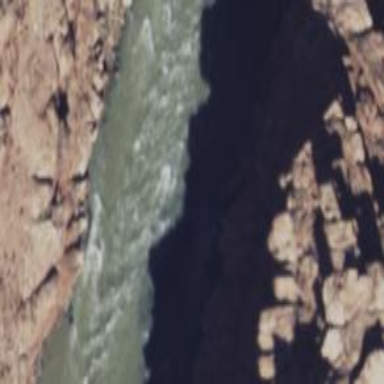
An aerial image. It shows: Natural water feature with rapids.